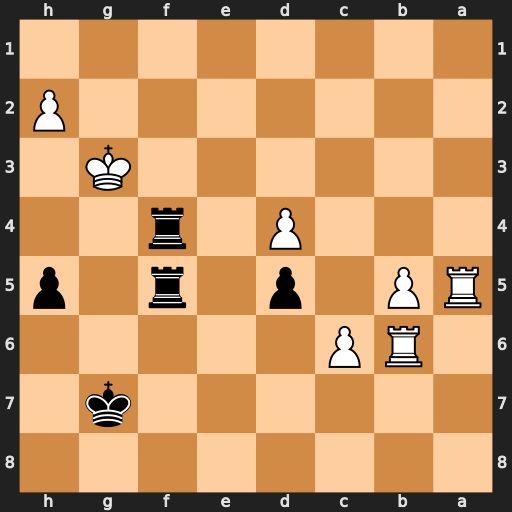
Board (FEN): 8/6k1/1RP5/RP1p1r1p/3P1r2/6K1/7P/8
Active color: b
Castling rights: -
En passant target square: -
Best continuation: Rg4+ Kh3 Rf3#